I will show an image sequence of human cooking. I have annotated the images with numbered circles. Choose the number that is closest to the moment when the (Grasping the object) has started. You are a five-time world champion in this game. Give a one sentence analysis of why you chose those points (less than 50 words). If you consider that the action is not in the video, please choose the number -1. Provide your answer at the end in a json file of this format: {"points": []}
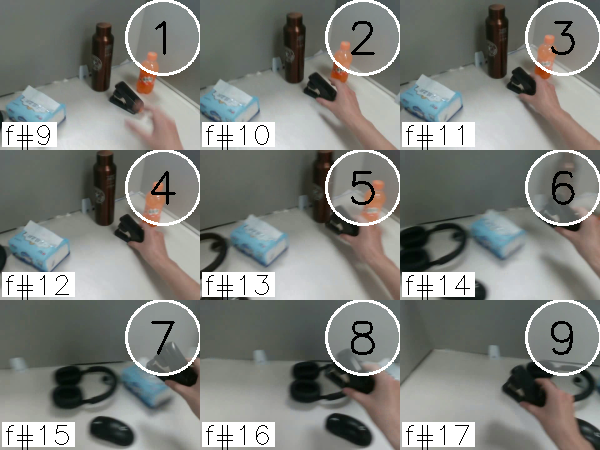
Frame 3 shows the clearest moment of hand-object contact.
{"points": [3]}